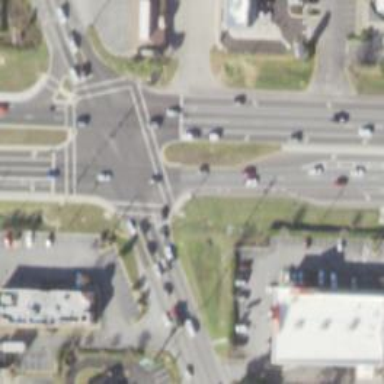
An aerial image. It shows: Marked road crossing with lines.